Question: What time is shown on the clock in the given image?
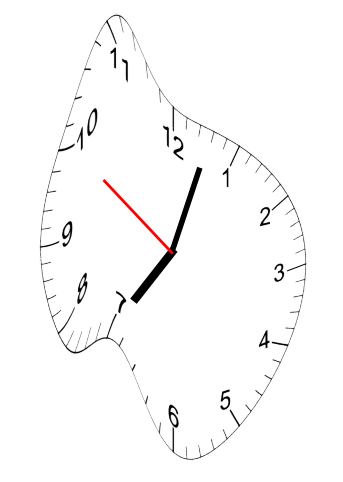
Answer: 07:02:50